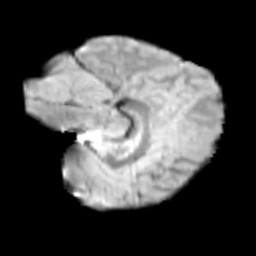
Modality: T2w
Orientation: sagittal
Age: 12
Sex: female
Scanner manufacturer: siemens
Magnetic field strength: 3 T
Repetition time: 3.8 s
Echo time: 0.07 s